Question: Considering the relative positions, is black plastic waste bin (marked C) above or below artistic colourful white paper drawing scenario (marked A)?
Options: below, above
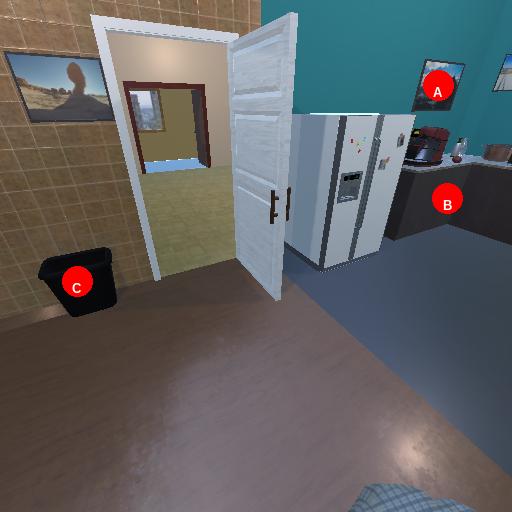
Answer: below